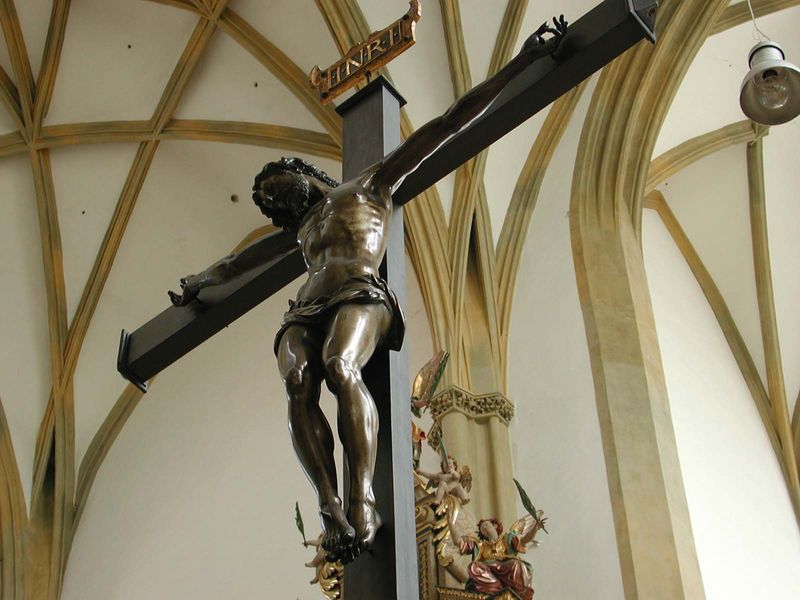
Titel: Kreuzigungsgruppe
Künstler: Hans Reichle
Standort: Augsburg, St. Ulrich und Afra (EU - D - B)
Schlagwörter: mann, nackt, holz, säulen, tuch, bart, kirche, innen, gotik, farbig, palmwedel, bronze, nagel, nägel, foto, gewölbe, lendentuch, kreuz, religion, nakt, rippen, altar, gotisch, rippengewölbe, christus, jesus, kreuzigung, kruzifix, putten, christentum, katholisch, inri, corpus